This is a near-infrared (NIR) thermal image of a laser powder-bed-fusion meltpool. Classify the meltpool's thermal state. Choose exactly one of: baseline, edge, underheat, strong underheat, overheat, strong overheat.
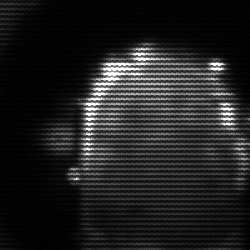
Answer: baseline